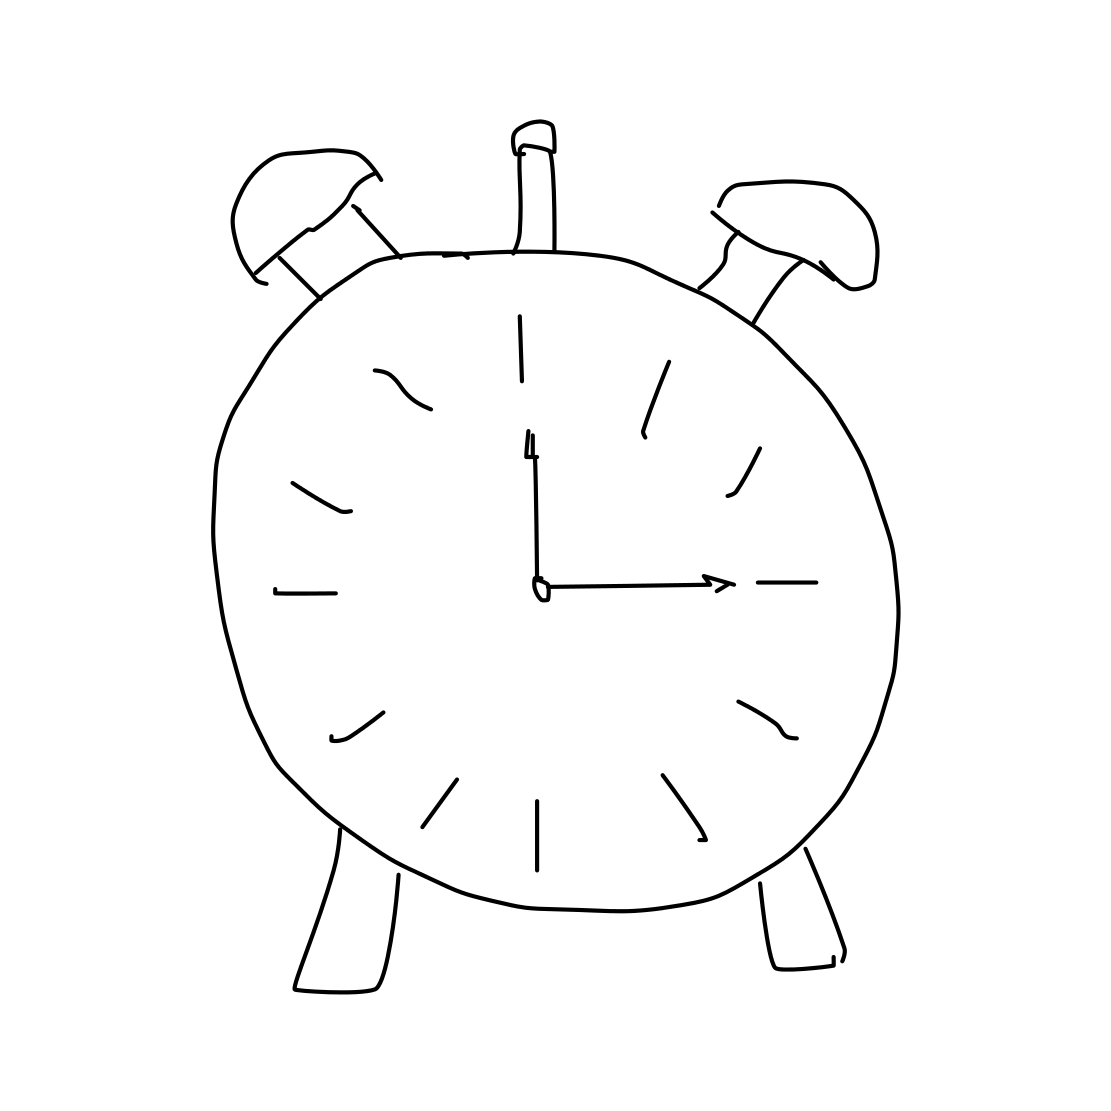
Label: alarm clock